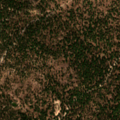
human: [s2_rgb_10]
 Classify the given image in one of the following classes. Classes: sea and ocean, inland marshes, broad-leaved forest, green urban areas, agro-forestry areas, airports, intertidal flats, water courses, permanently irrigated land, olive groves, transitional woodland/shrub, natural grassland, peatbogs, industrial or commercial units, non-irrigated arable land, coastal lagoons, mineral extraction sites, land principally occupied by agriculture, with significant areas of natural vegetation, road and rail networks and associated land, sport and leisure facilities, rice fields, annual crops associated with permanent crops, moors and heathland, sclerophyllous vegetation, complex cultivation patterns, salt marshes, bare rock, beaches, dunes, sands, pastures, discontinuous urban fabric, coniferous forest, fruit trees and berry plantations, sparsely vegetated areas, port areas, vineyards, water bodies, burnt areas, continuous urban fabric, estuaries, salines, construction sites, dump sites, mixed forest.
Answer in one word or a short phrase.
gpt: broad-leaved forest, mixed forest